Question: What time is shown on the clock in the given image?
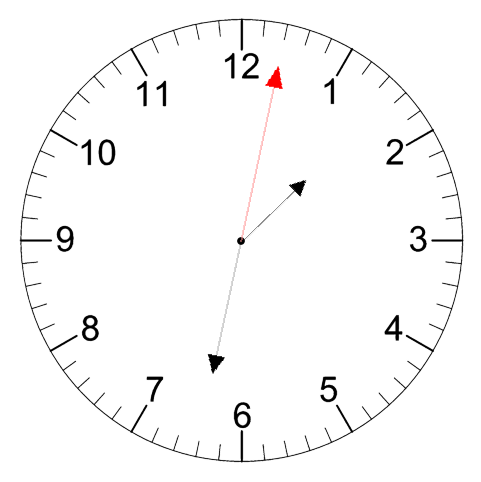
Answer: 01:32:02